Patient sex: M
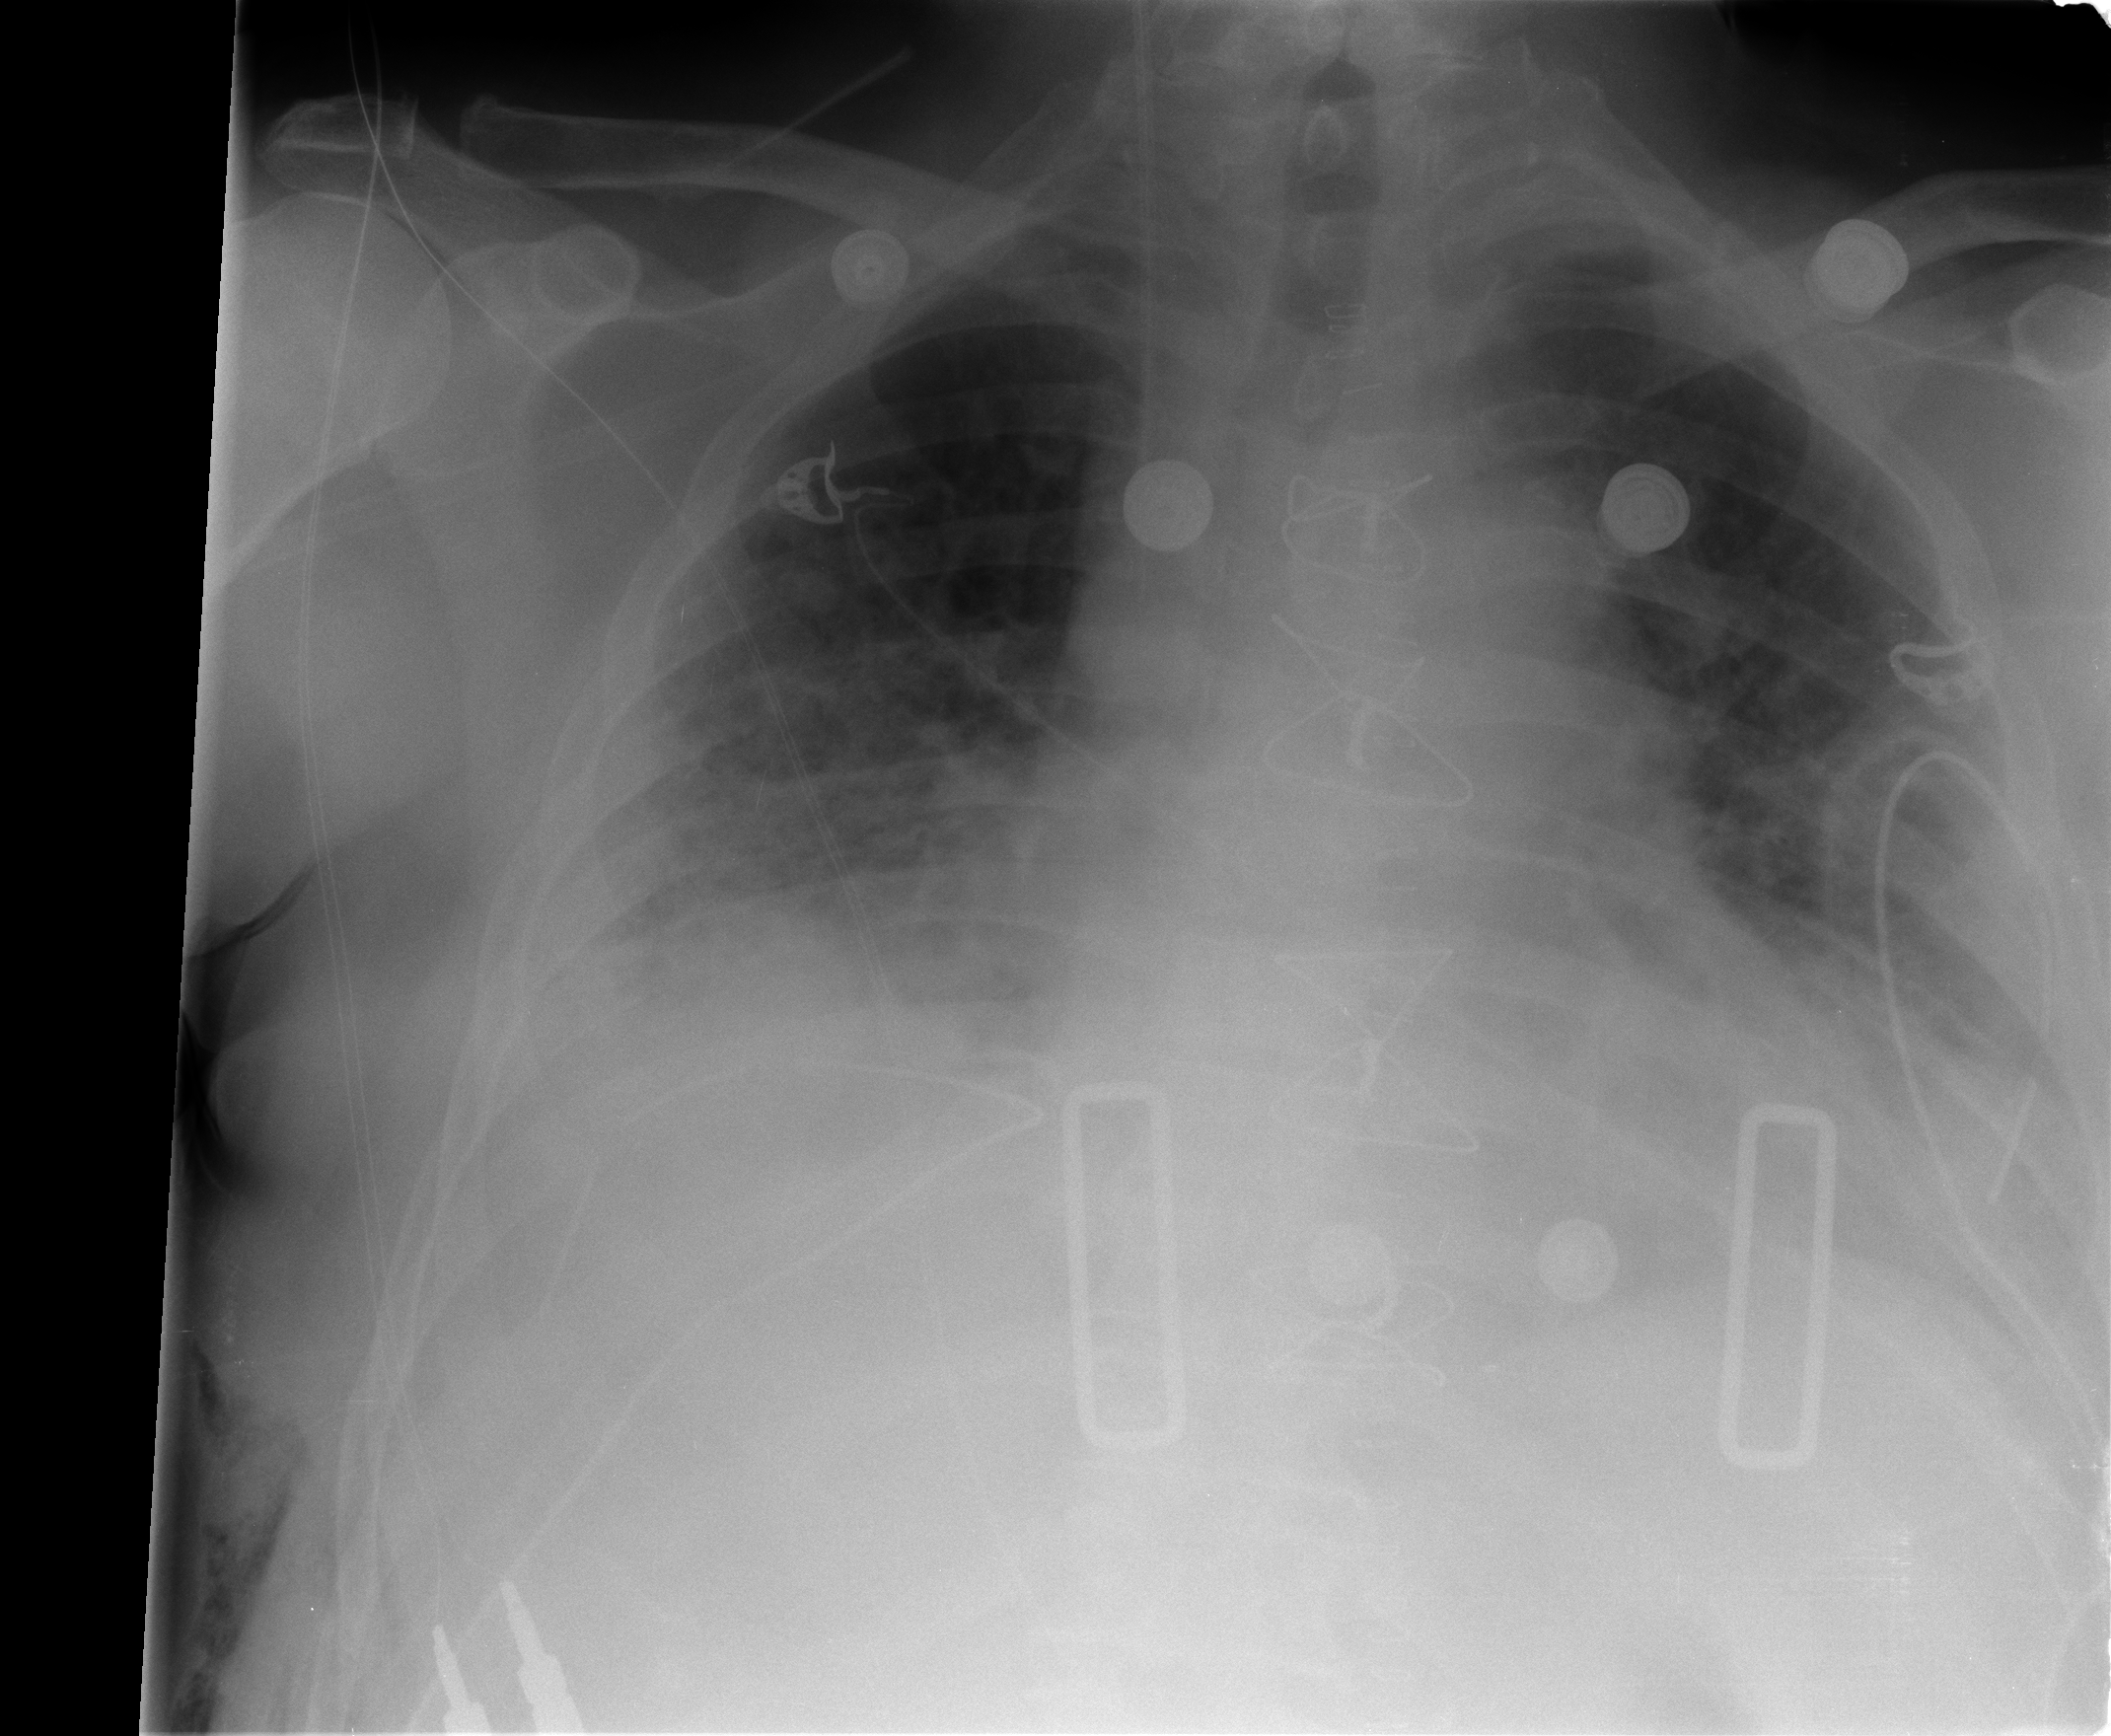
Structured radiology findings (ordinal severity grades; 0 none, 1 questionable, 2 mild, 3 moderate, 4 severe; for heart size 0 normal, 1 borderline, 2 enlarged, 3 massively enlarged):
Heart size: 2
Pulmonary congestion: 2
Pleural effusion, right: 2
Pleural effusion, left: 2
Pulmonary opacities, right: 2
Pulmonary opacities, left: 2
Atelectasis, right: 2
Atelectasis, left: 2